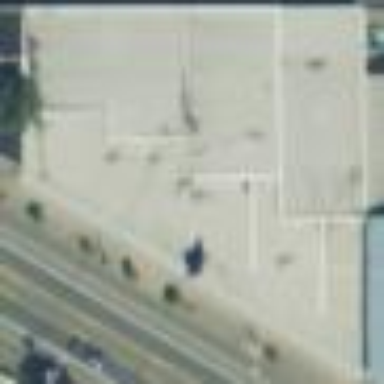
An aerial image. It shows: Building that is trade shop.